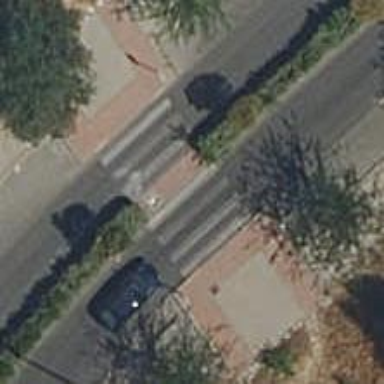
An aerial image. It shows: Sidewalk.